Brain MRI, t2w sequence, axial 2D slice.
Patient: age 39, sex M, weight 95 kg, height 1.95 m
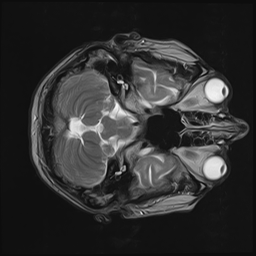